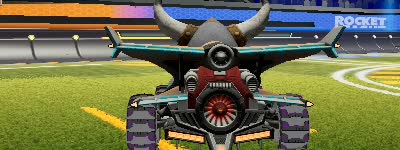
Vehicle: aftershock